Question: Count the number of objects in the diagram.
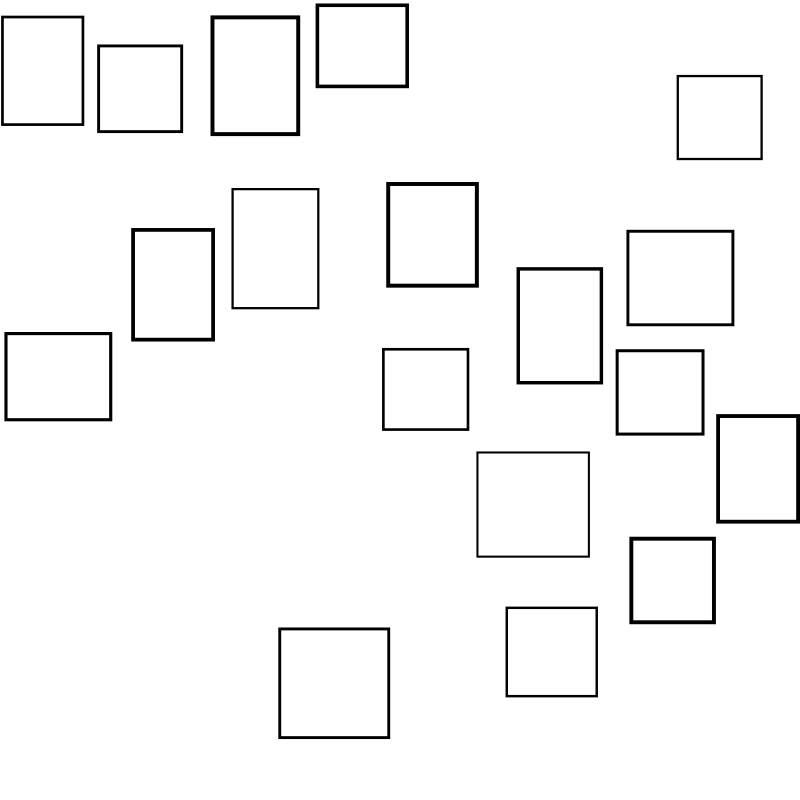
Answer: 18